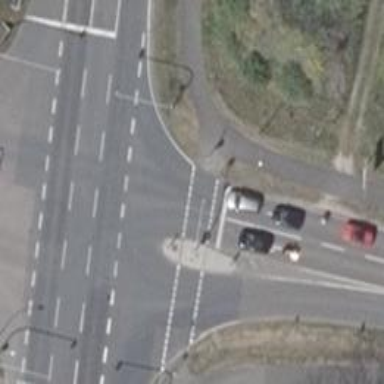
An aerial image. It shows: Asphalt footway with crossing controlled by traffic signals and pedestrian island.